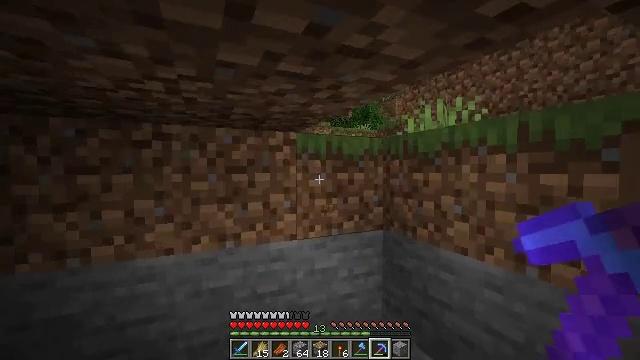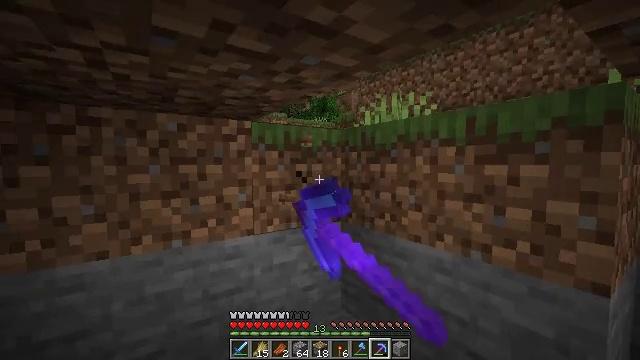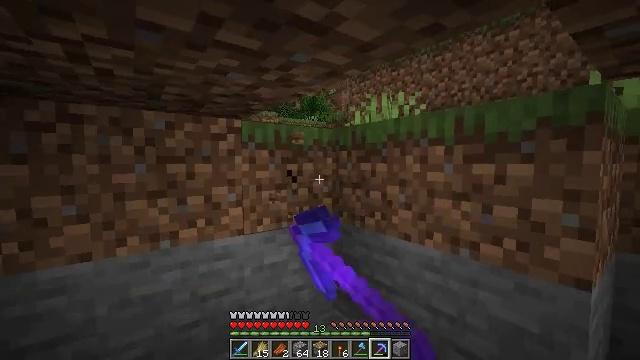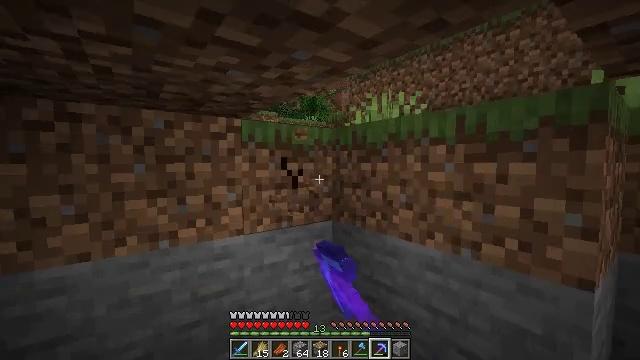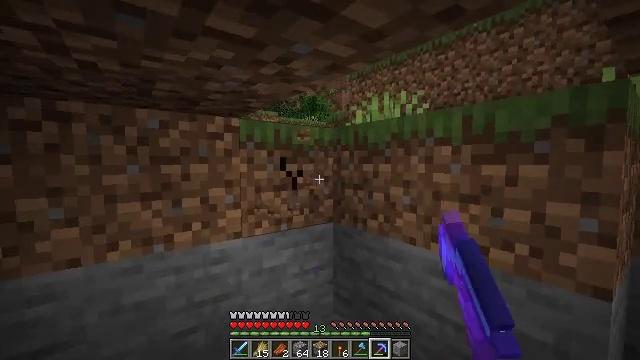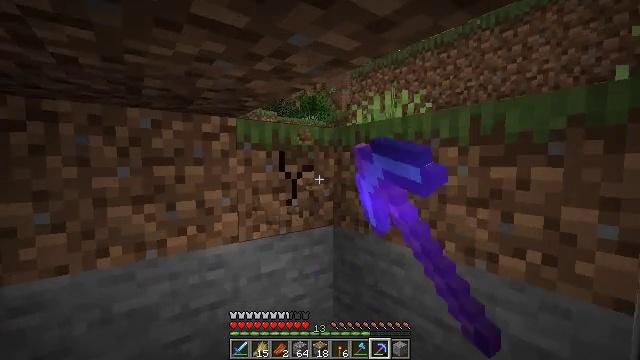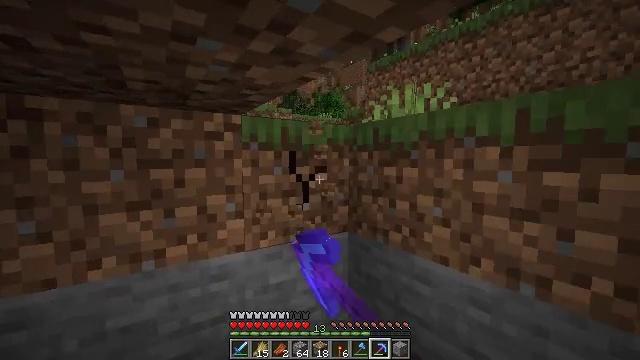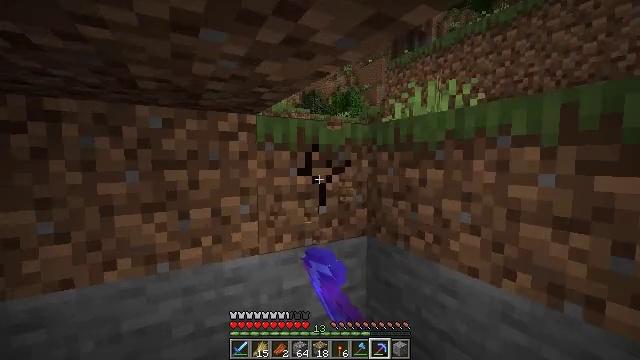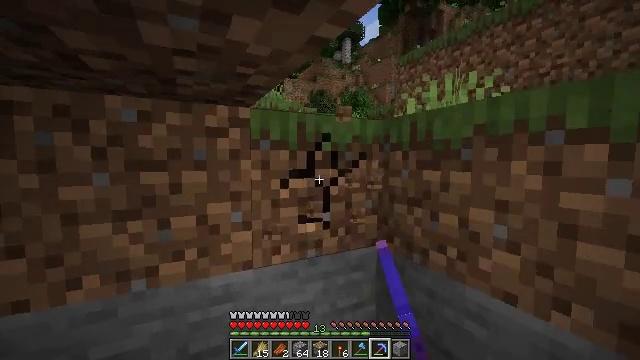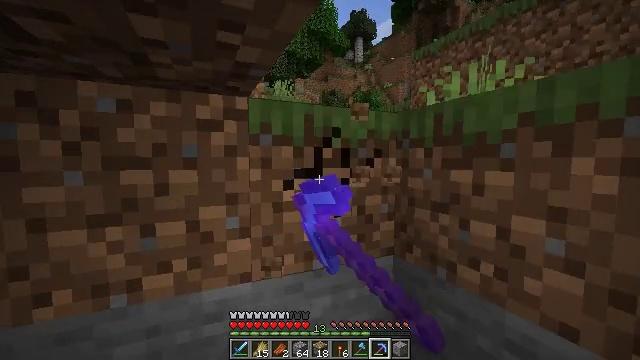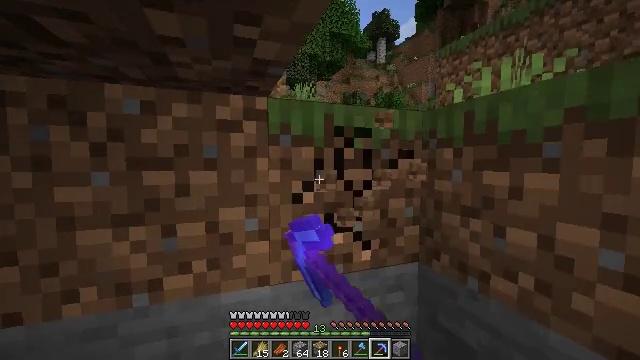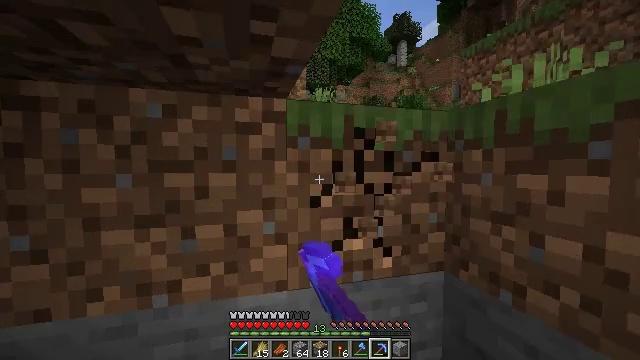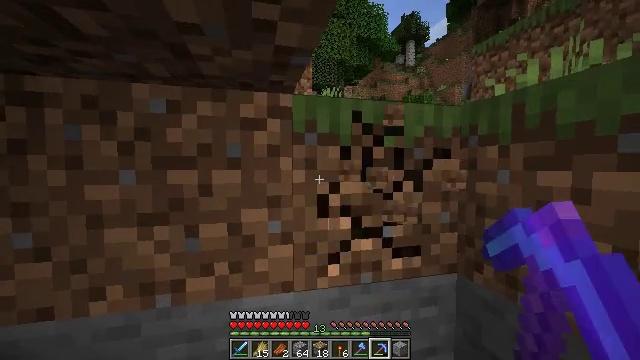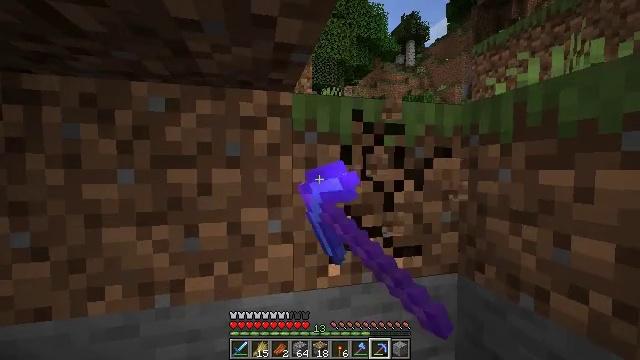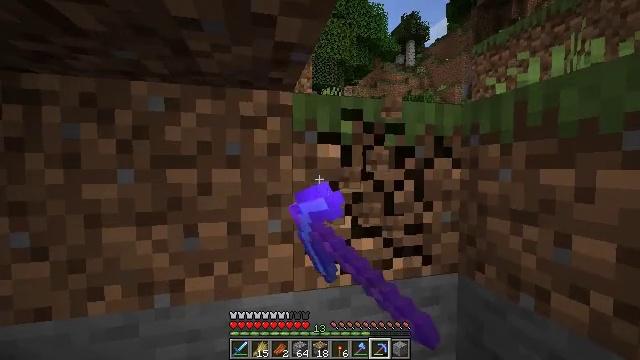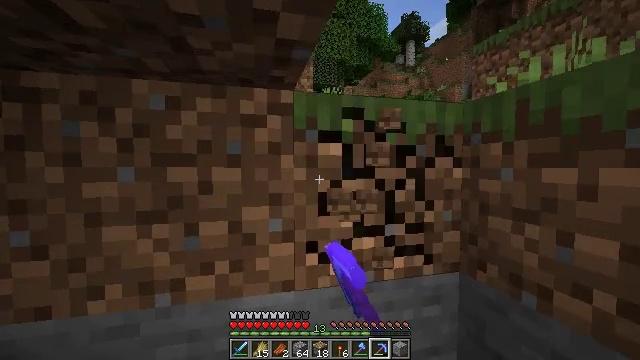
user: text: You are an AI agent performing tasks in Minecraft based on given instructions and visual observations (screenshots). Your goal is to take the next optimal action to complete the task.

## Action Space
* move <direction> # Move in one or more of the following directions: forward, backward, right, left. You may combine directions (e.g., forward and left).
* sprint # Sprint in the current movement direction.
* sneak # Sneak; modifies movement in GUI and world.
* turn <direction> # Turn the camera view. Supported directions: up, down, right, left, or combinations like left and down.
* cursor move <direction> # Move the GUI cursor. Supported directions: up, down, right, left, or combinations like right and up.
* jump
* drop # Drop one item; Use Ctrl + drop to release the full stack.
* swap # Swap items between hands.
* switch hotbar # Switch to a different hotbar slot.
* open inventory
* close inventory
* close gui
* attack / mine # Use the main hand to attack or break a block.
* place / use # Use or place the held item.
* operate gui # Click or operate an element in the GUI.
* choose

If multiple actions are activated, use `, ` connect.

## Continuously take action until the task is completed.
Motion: motion action
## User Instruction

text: Dig up the grass block for dirt.
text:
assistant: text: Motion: turn right and down, attack / mine
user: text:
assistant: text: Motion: turn right, attack / mine
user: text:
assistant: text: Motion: attack / mine
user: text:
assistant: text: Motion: move forward, attack / mine
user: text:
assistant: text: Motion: move forward, attack / mine
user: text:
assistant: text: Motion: move forward, turn left, attack / mine
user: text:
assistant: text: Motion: move forward, turn left, attack / mine
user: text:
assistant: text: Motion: move forward, turn left, attack / mine
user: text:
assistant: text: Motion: turn left, attack / mine
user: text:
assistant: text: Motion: turn left, attack / mine
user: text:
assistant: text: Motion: turn left, attack / mine
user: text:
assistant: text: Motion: turn left, attack / mine
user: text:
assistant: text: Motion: attack / mine
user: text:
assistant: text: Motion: attack / mine
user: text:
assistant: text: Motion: attack / mine
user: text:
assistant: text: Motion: move forward and move right, attack / mine
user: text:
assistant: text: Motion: move forward and move right, attack / mine
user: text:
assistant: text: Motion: move forward and move right, attack / mine
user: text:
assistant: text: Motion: move forward and move right, turn left, attack / mine
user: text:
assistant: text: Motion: move forward and move right
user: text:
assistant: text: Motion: move forward and move right, turn left
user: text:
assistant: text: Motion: no_op